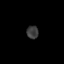
Tissue: prostate
Cell type: Myeloid cells
Senescence score: 0.7241
Nuclear area (px): 153
Mean DAPI intensity: 57.974